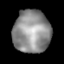
Tissue: lung
Cell type: Myeloid cells
Senescence score: 0.2276
Nuclear area (px): 1549
Mean DAPI intensity: 142.557